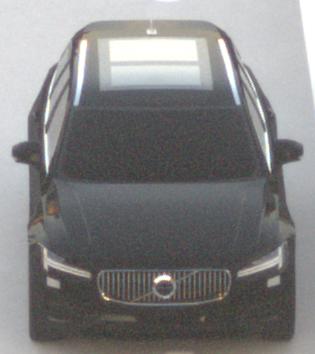
Make: Volvo
Model: V90
Detailed model: -
Model produced from: 2016
Model produced until: 2020
Doors: 5
Color: black
Road condition: dry road
Daytime: sunrise or sunset
Contrast: low contrast